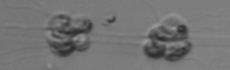
Label: Leptocylindrus_mediterraneus